Field crop: maize
Growth stage: 2
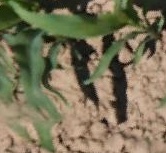
Species: maize